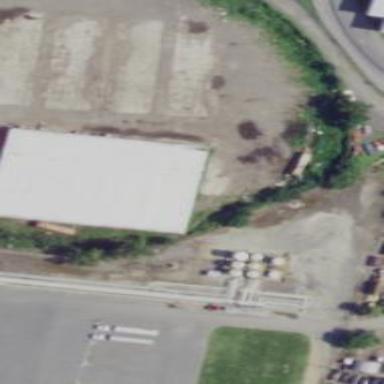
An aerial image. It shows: Building housing car shop.